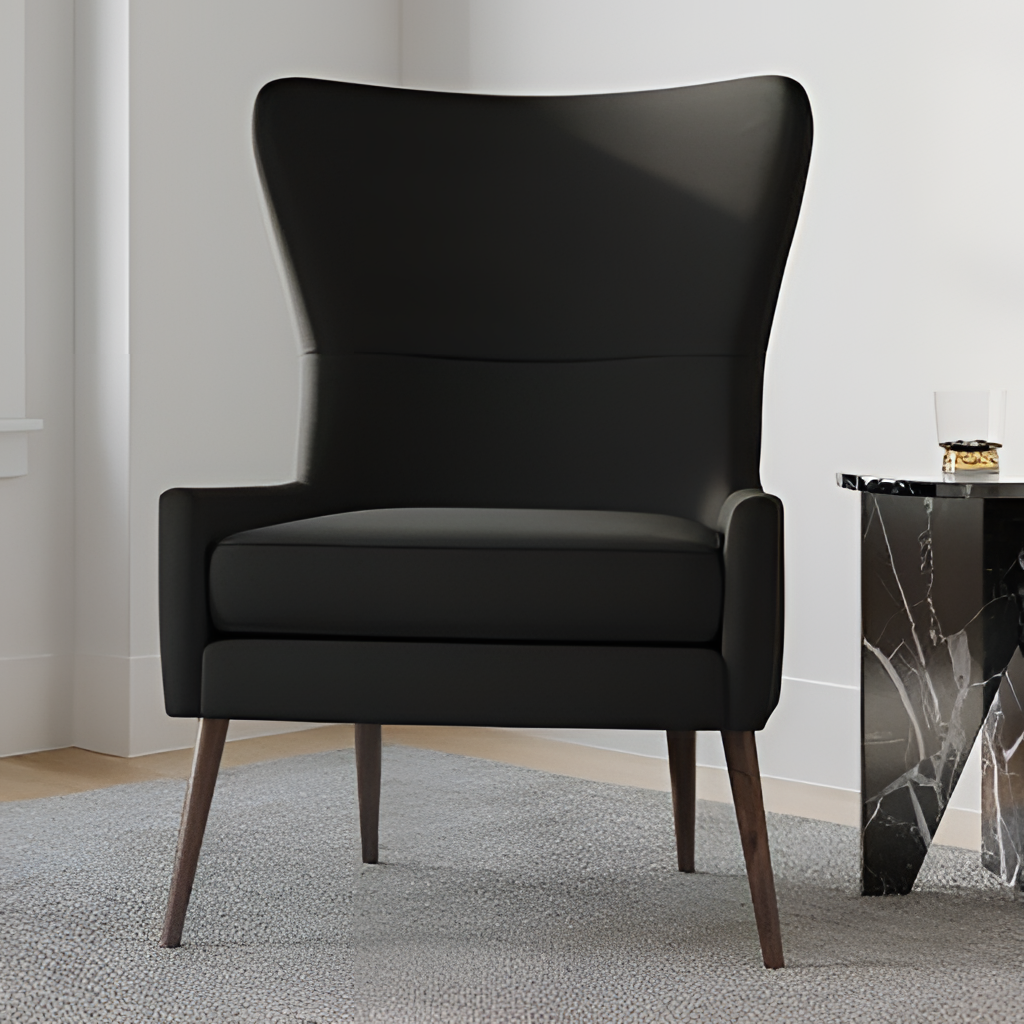
living room, leather armchair, paint wallpaper, with solid pattern, beige wood flooring, with plank pattern, modern